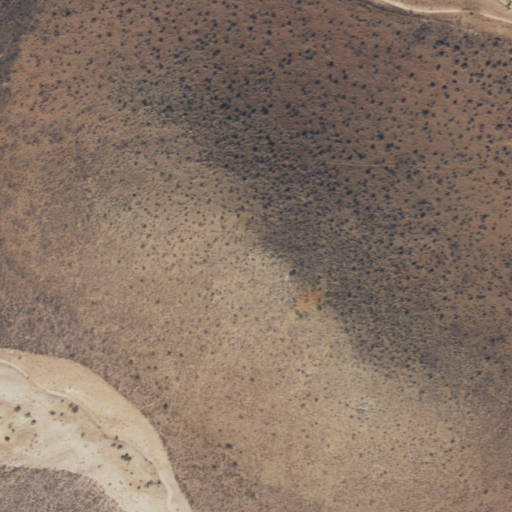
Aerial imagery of mountain in Arizona named Haberstock Hill containing only shrub